Field crop: tomato
Growth stage: 1
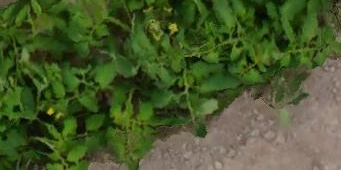
Species: tomato